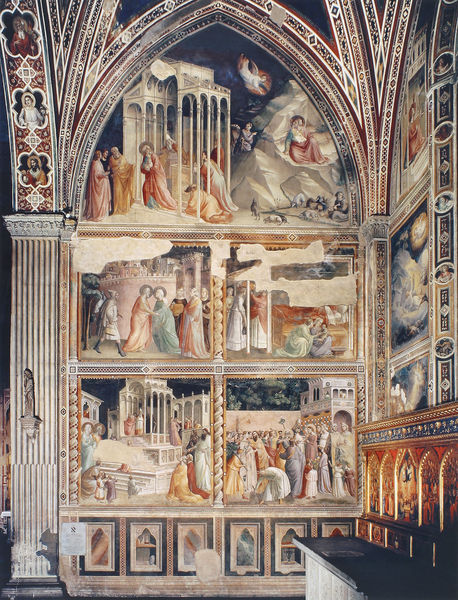
Titel: Baroncellikapelle: Marienleben
Künstler: Taddeo Gaddi
Standort: Florenz, S. Croce, Baroncellikapelle (EU - I - Toskana)
Schlagwörter: berg, felsen, gott, mann, weiß, frau, säule, architektur, kirche, gold, gotik, engel, bogen, italien, perspektive, bank, pilaster, figuren, treppe, wandgemälde, wandmalerei, innenansicht, burg, knien, altar, kapitell, spitzbogen, jesus, florenz, chor, heiliger, tempel, heilige, märtyrer, opfer, fresko, maria, anbetung, verkündigung, giotto, darbringung, kannelliert, heiligenvita, heiige, 1300, südalpin, bibel szene